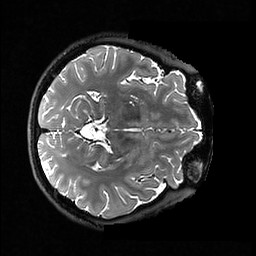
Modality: T2w
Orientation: axial
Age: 38
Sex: female
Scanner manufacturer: ge
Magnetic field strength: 3 T
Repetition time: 3.202 s
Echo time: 0.0669 s